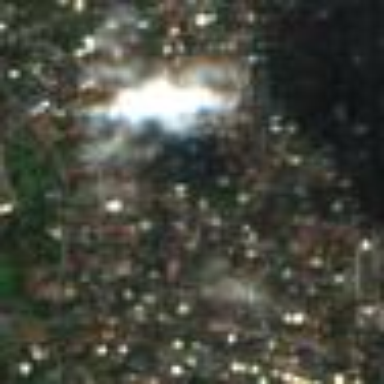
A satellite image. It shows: Residential area with detached houses.